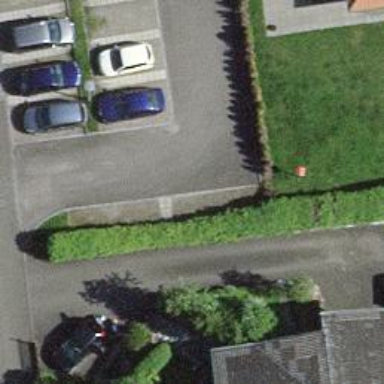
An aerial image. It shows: Parking aisle designated as service road.